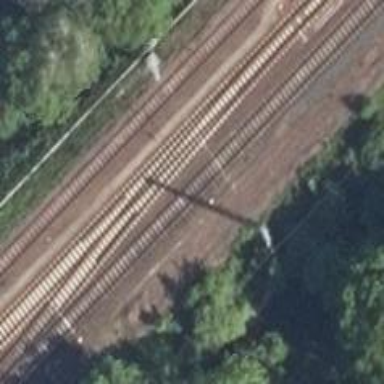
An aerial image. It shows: Railway track with contact line for electrification.